Question: I tried to include a few jQuery plugin in my project i get too many errors in the firebug console. am not sure why they appear. I can also confirm that the jQuery lib has been loading as well.
I dont get these error when i run them on my template files. when i convert them into my cakePHP template i get so many javascript error.
I tried to debug each of the files but there seem to be no error with the same.

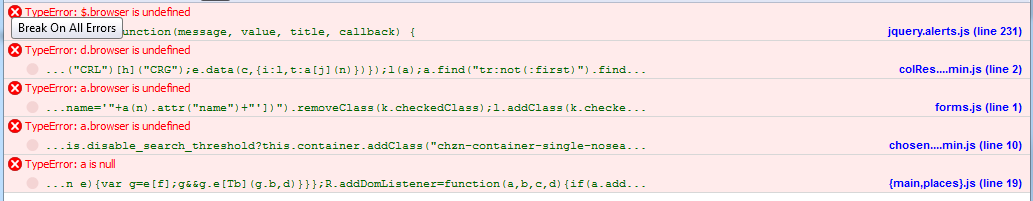
Answer: If you're using jQuery 1.9 or 2.0, '$.browser' was removed from the code. That could be it.